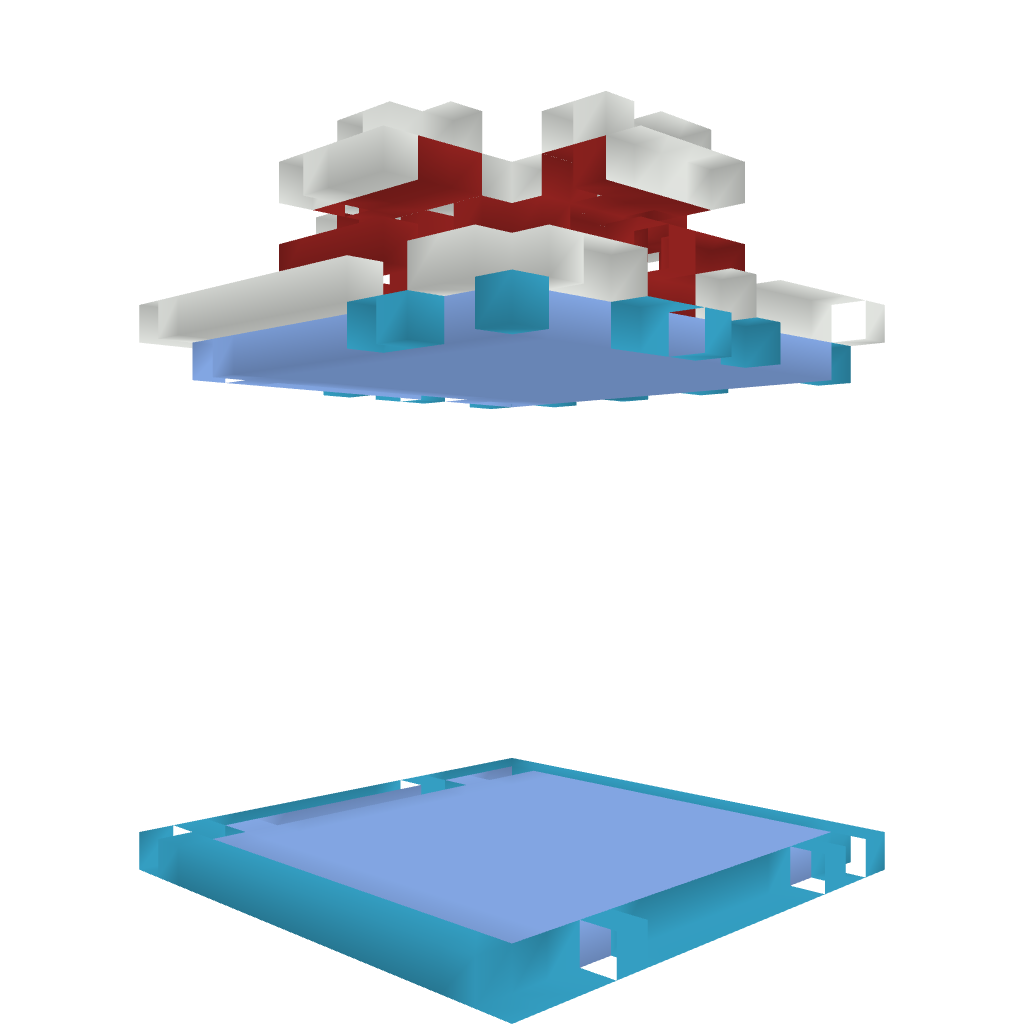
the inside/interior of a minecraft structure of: Ice Slime